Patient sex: M
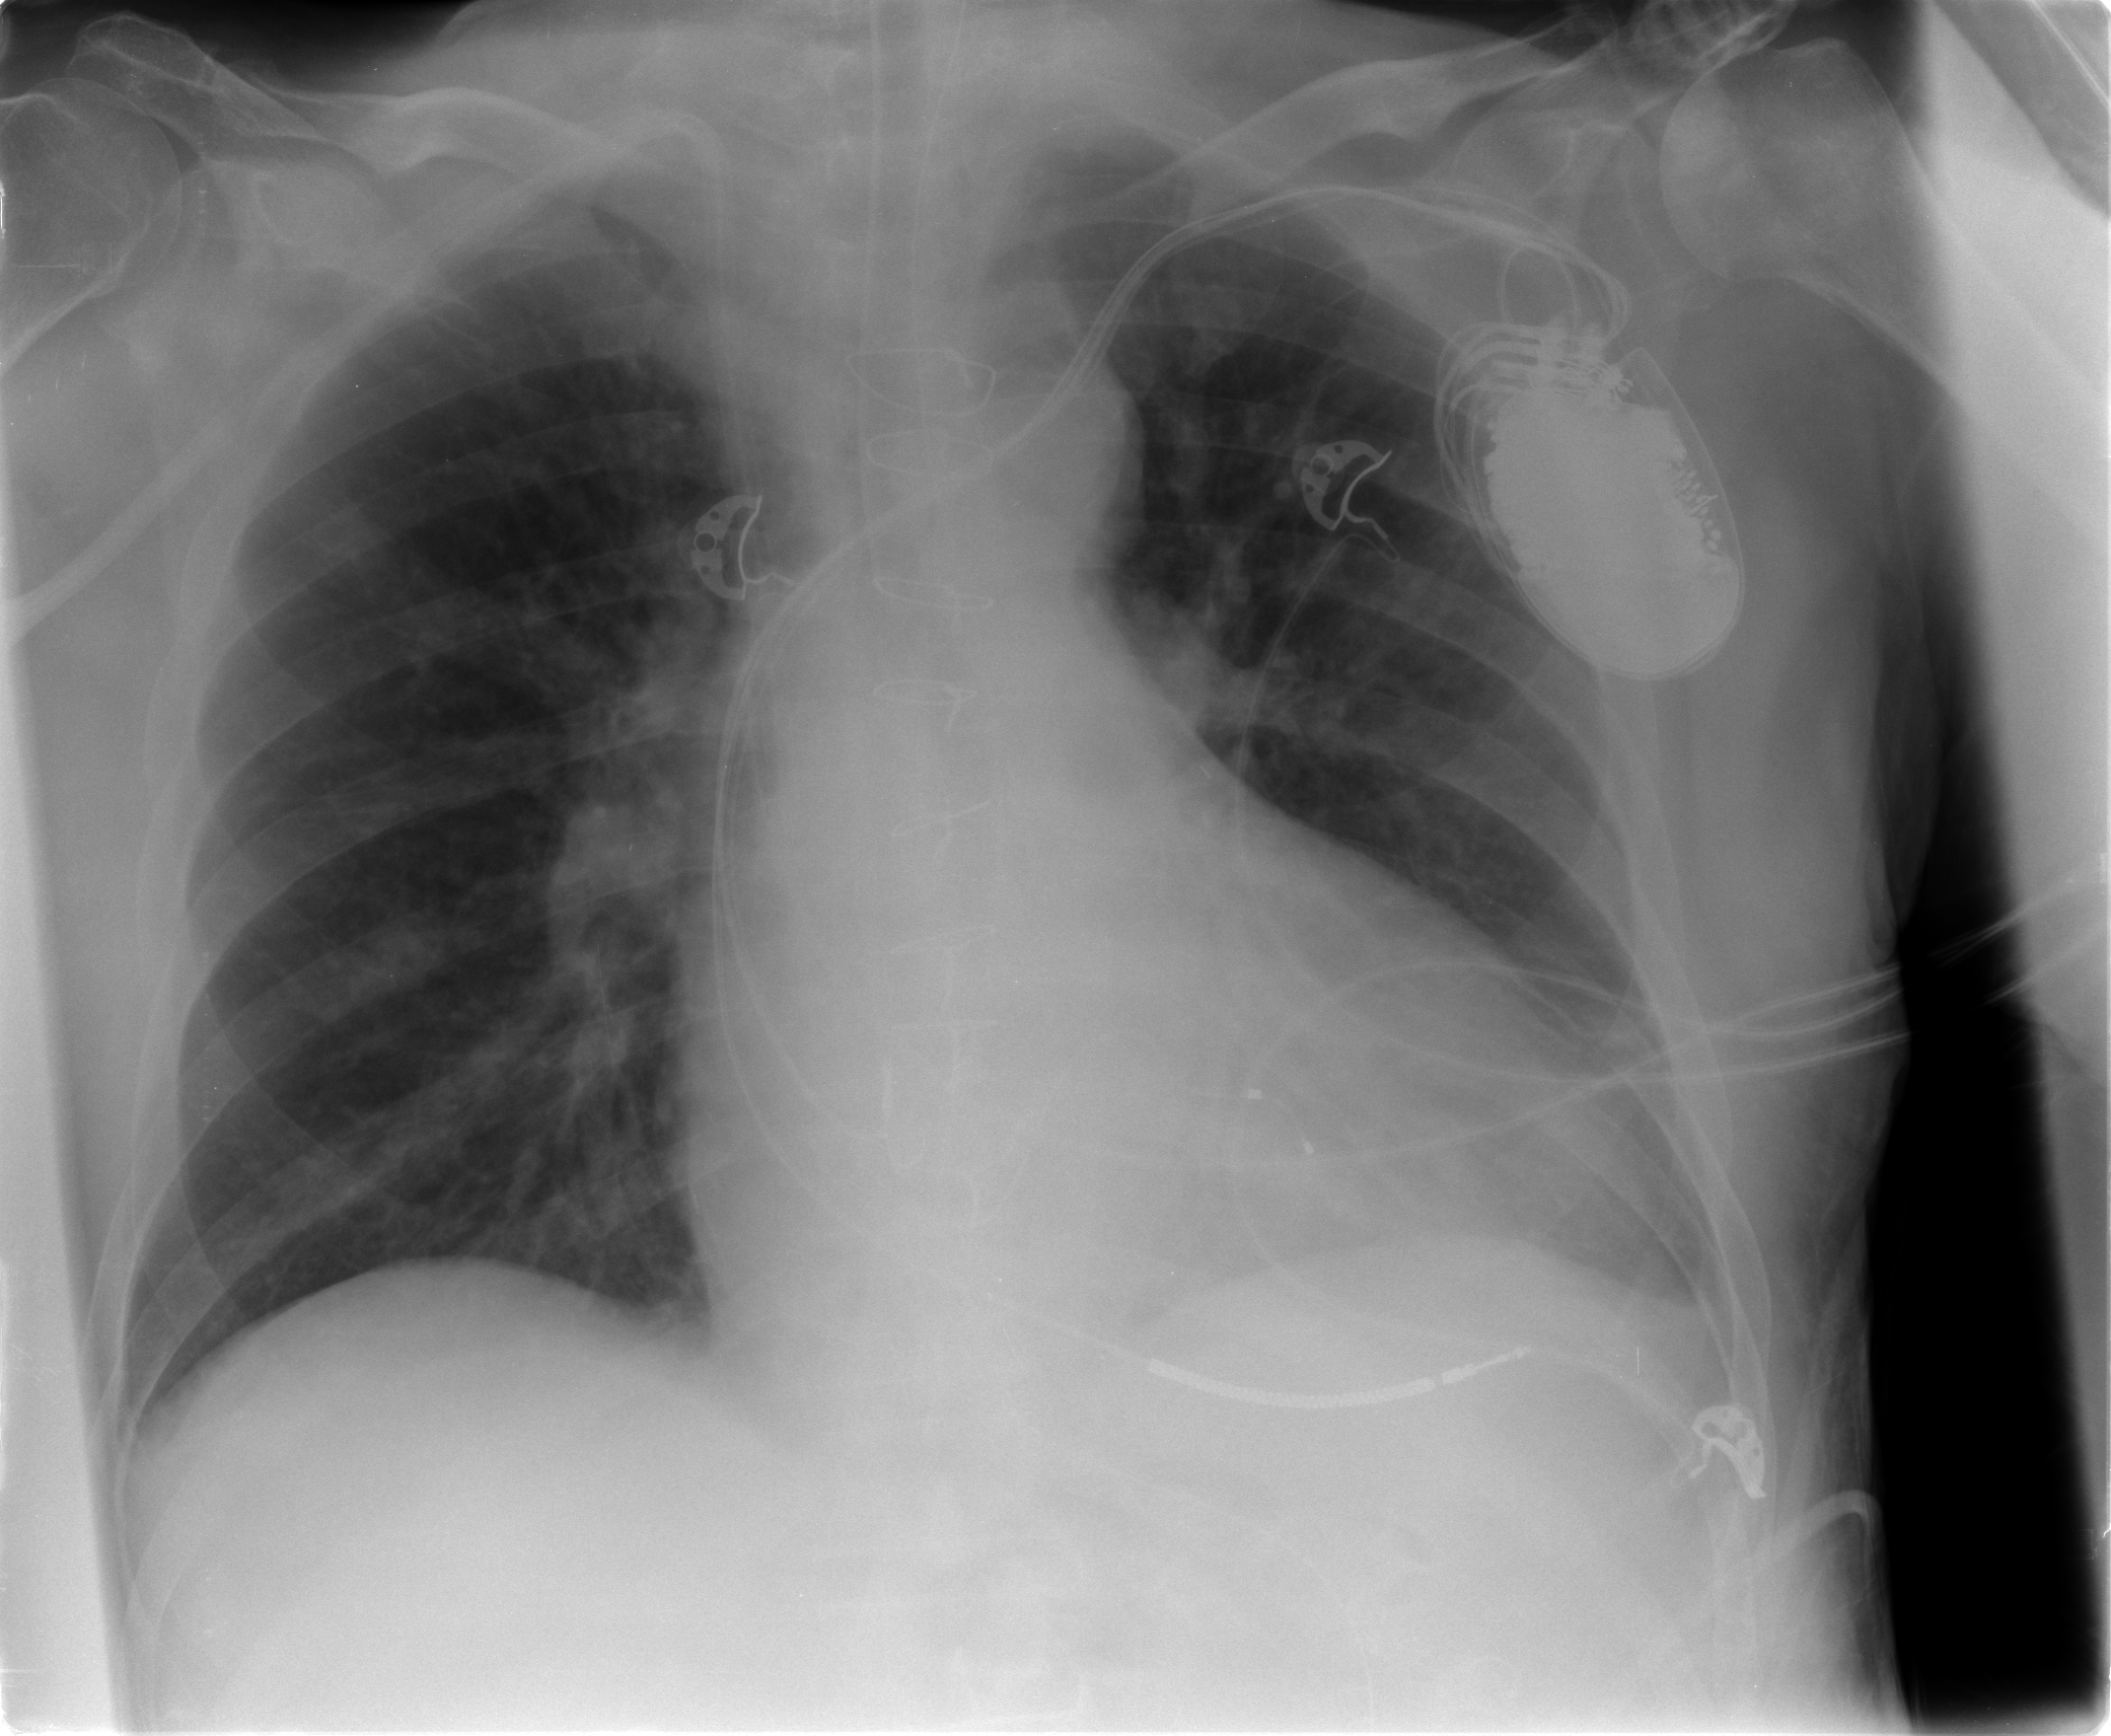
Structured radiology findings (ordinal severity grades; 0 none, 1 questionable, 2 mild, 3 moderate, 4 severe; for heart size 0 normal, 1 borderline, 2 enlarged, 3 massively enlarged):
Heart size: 2
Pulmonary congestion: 2
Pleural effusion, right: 0
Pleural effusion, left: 0
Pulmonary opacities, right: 0
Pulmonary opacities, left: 0
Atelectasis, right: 0
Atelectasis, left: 0